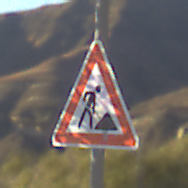
Verkehrszeichen: Arbeitsstelle
Umgebung: Outdoor, Nature
Tageszeit: SunriseSunset
Wetter: Clear
Licht: Natural
Jahreszeit: NotSpecified
Kontrast: HighContrast